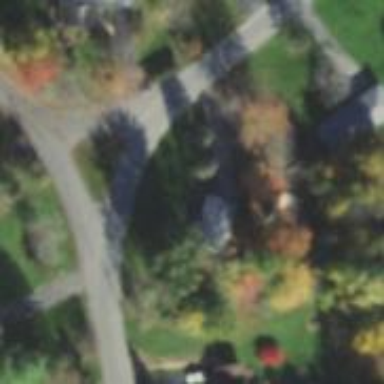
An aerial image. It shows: Residential road.